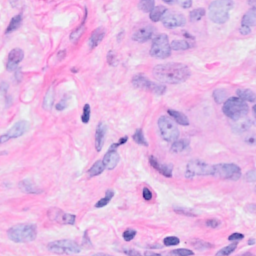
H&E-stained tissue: Breast